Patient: sex M, age 35
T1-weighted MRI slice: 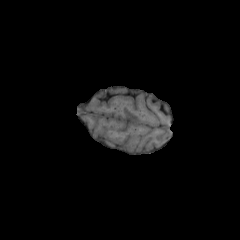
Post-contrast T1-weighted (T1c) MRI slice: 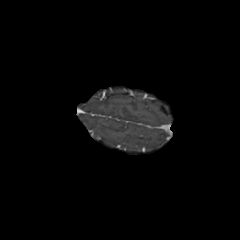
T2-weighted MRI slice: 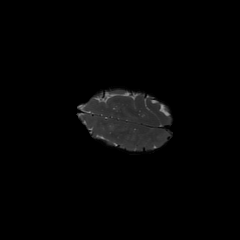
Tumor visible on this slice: yes
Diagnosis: Astrocytoma, IDH-wildtype
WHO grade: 2